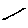
Label: line